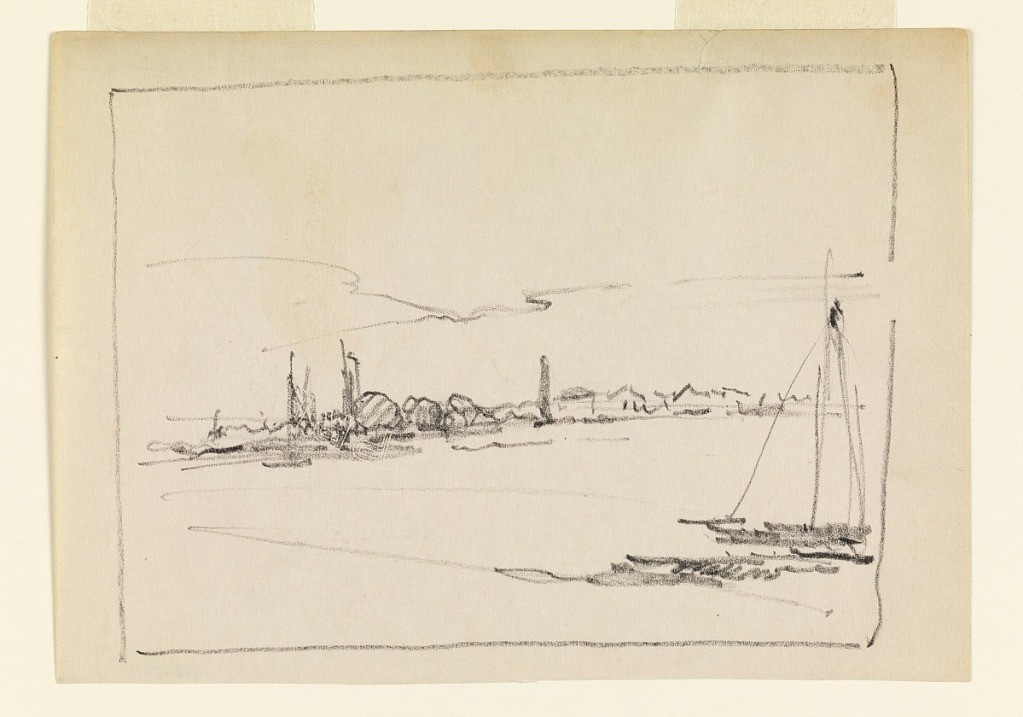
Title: Landscape with Sailboat
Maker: Leon Dabo, American, 1868–1960
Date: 1900–05
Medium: Charcoal on white paper
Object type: Drawing
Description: Body of water. Lower right, sailboat; center, trees and tall structures on shore.